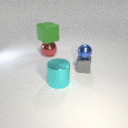
large cyan metal cylinder to the left of small gray metal cube